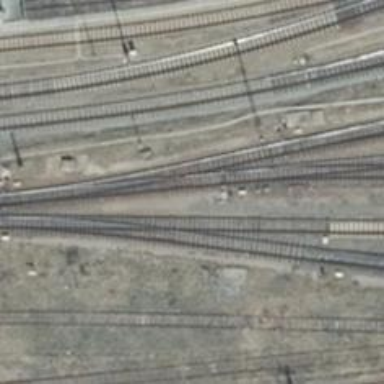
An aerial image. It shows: Railway switch.